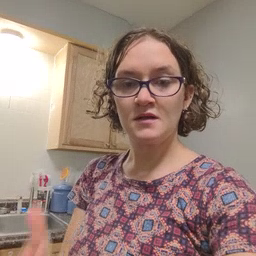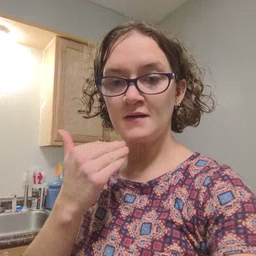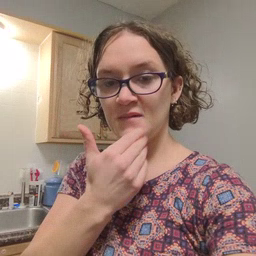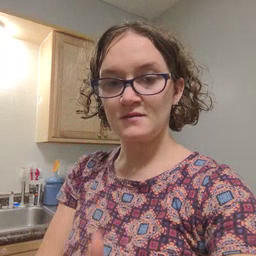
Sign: napkin